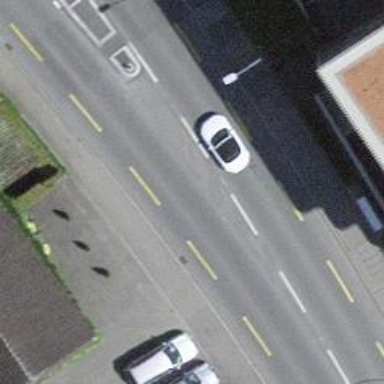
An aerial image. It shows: Secondary road with designated cycle lane.